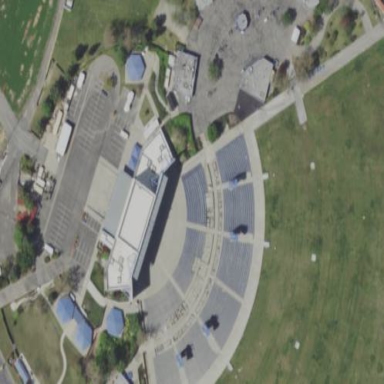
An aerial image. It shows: Theatre.